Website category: phone
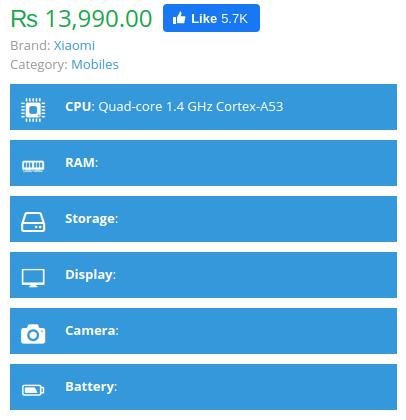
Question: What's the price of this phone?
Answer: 13,990.00

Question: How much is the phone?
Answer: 13,990.00

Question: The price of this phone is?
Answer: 13,990.00

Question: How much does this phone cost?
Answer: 13,990.00

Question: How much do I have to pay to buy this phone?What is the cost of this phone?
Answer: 13,990.00

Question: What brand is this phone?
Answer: Xiaomi

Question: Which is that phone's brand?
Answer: Xiaomi

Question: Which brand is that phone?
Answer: Xiaomi

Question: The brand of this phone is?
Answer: Xiaomi

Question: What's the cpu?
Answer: Quad-core 1.4 GHz Cortex-A53

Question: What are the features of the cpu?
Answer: Quad-core 1.4 GHz Cortex-A53

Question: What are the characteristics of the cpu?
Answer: Quad-core 1.4 GHz Cortex-A53

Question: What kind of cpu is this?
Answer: Quad-core 1.4 GHz Cortex-A53

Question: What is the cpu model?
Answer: Quad-core 1.4 GHz Cortex-A53

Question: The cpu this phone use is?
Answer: Quad-core 1.4 GHz Cortex-A53